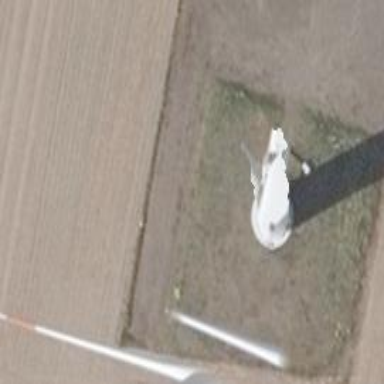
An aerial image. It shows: Wind generator powered by wind turbines of horizontal axis type. It is manufactured by Vestas.